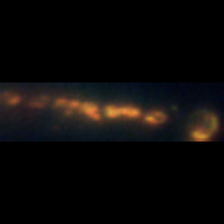
Taxon: Chaetoceros
Group: Diatoms